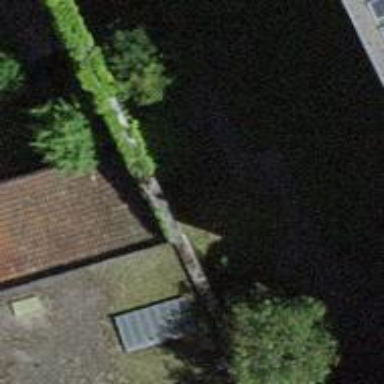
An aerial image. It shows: Wall is shown in the image.